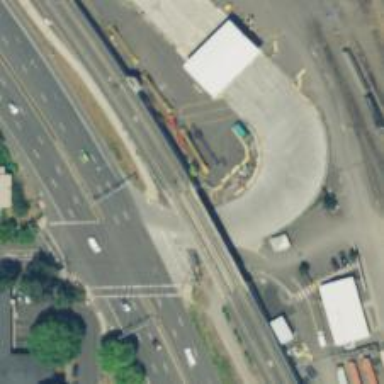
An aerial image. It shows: Bridge for light rail electrified with contact line.